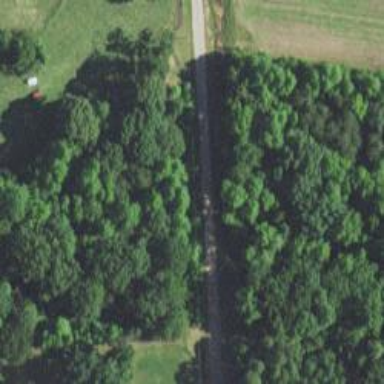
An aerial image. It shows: Culvert tunnel.